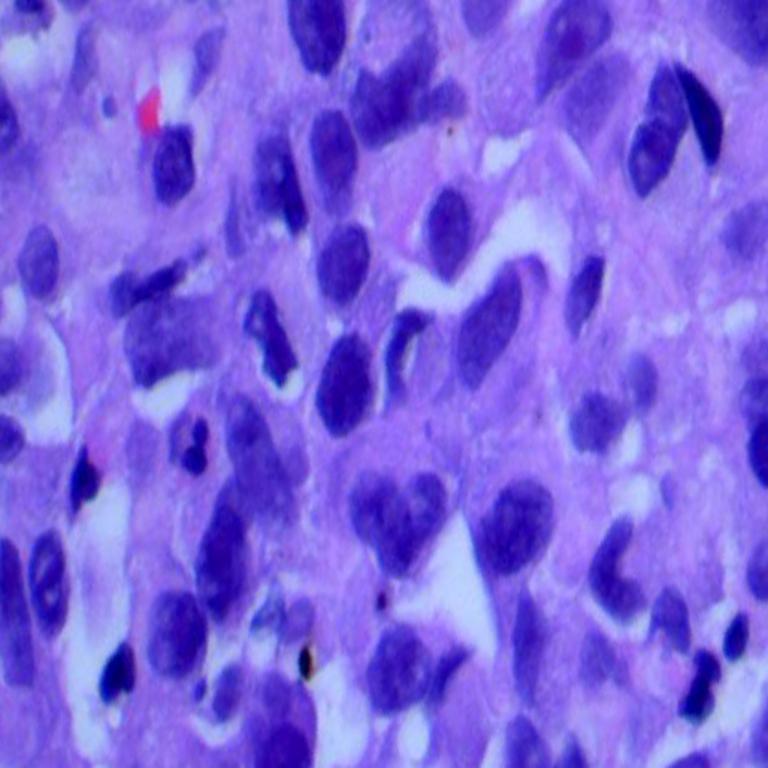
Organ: lung
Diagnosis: adenocarcinomas